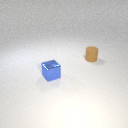
small brown rubber cylinder to the right of small blue metal cube